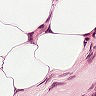
Metastatic tissue present: no